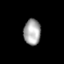
Tissue: prostate
Cell type: Fibroblasts
Senescence score: 0.6885
Nuclear area (px): 429
Mean DAPI intensity: 166.876